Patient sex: F
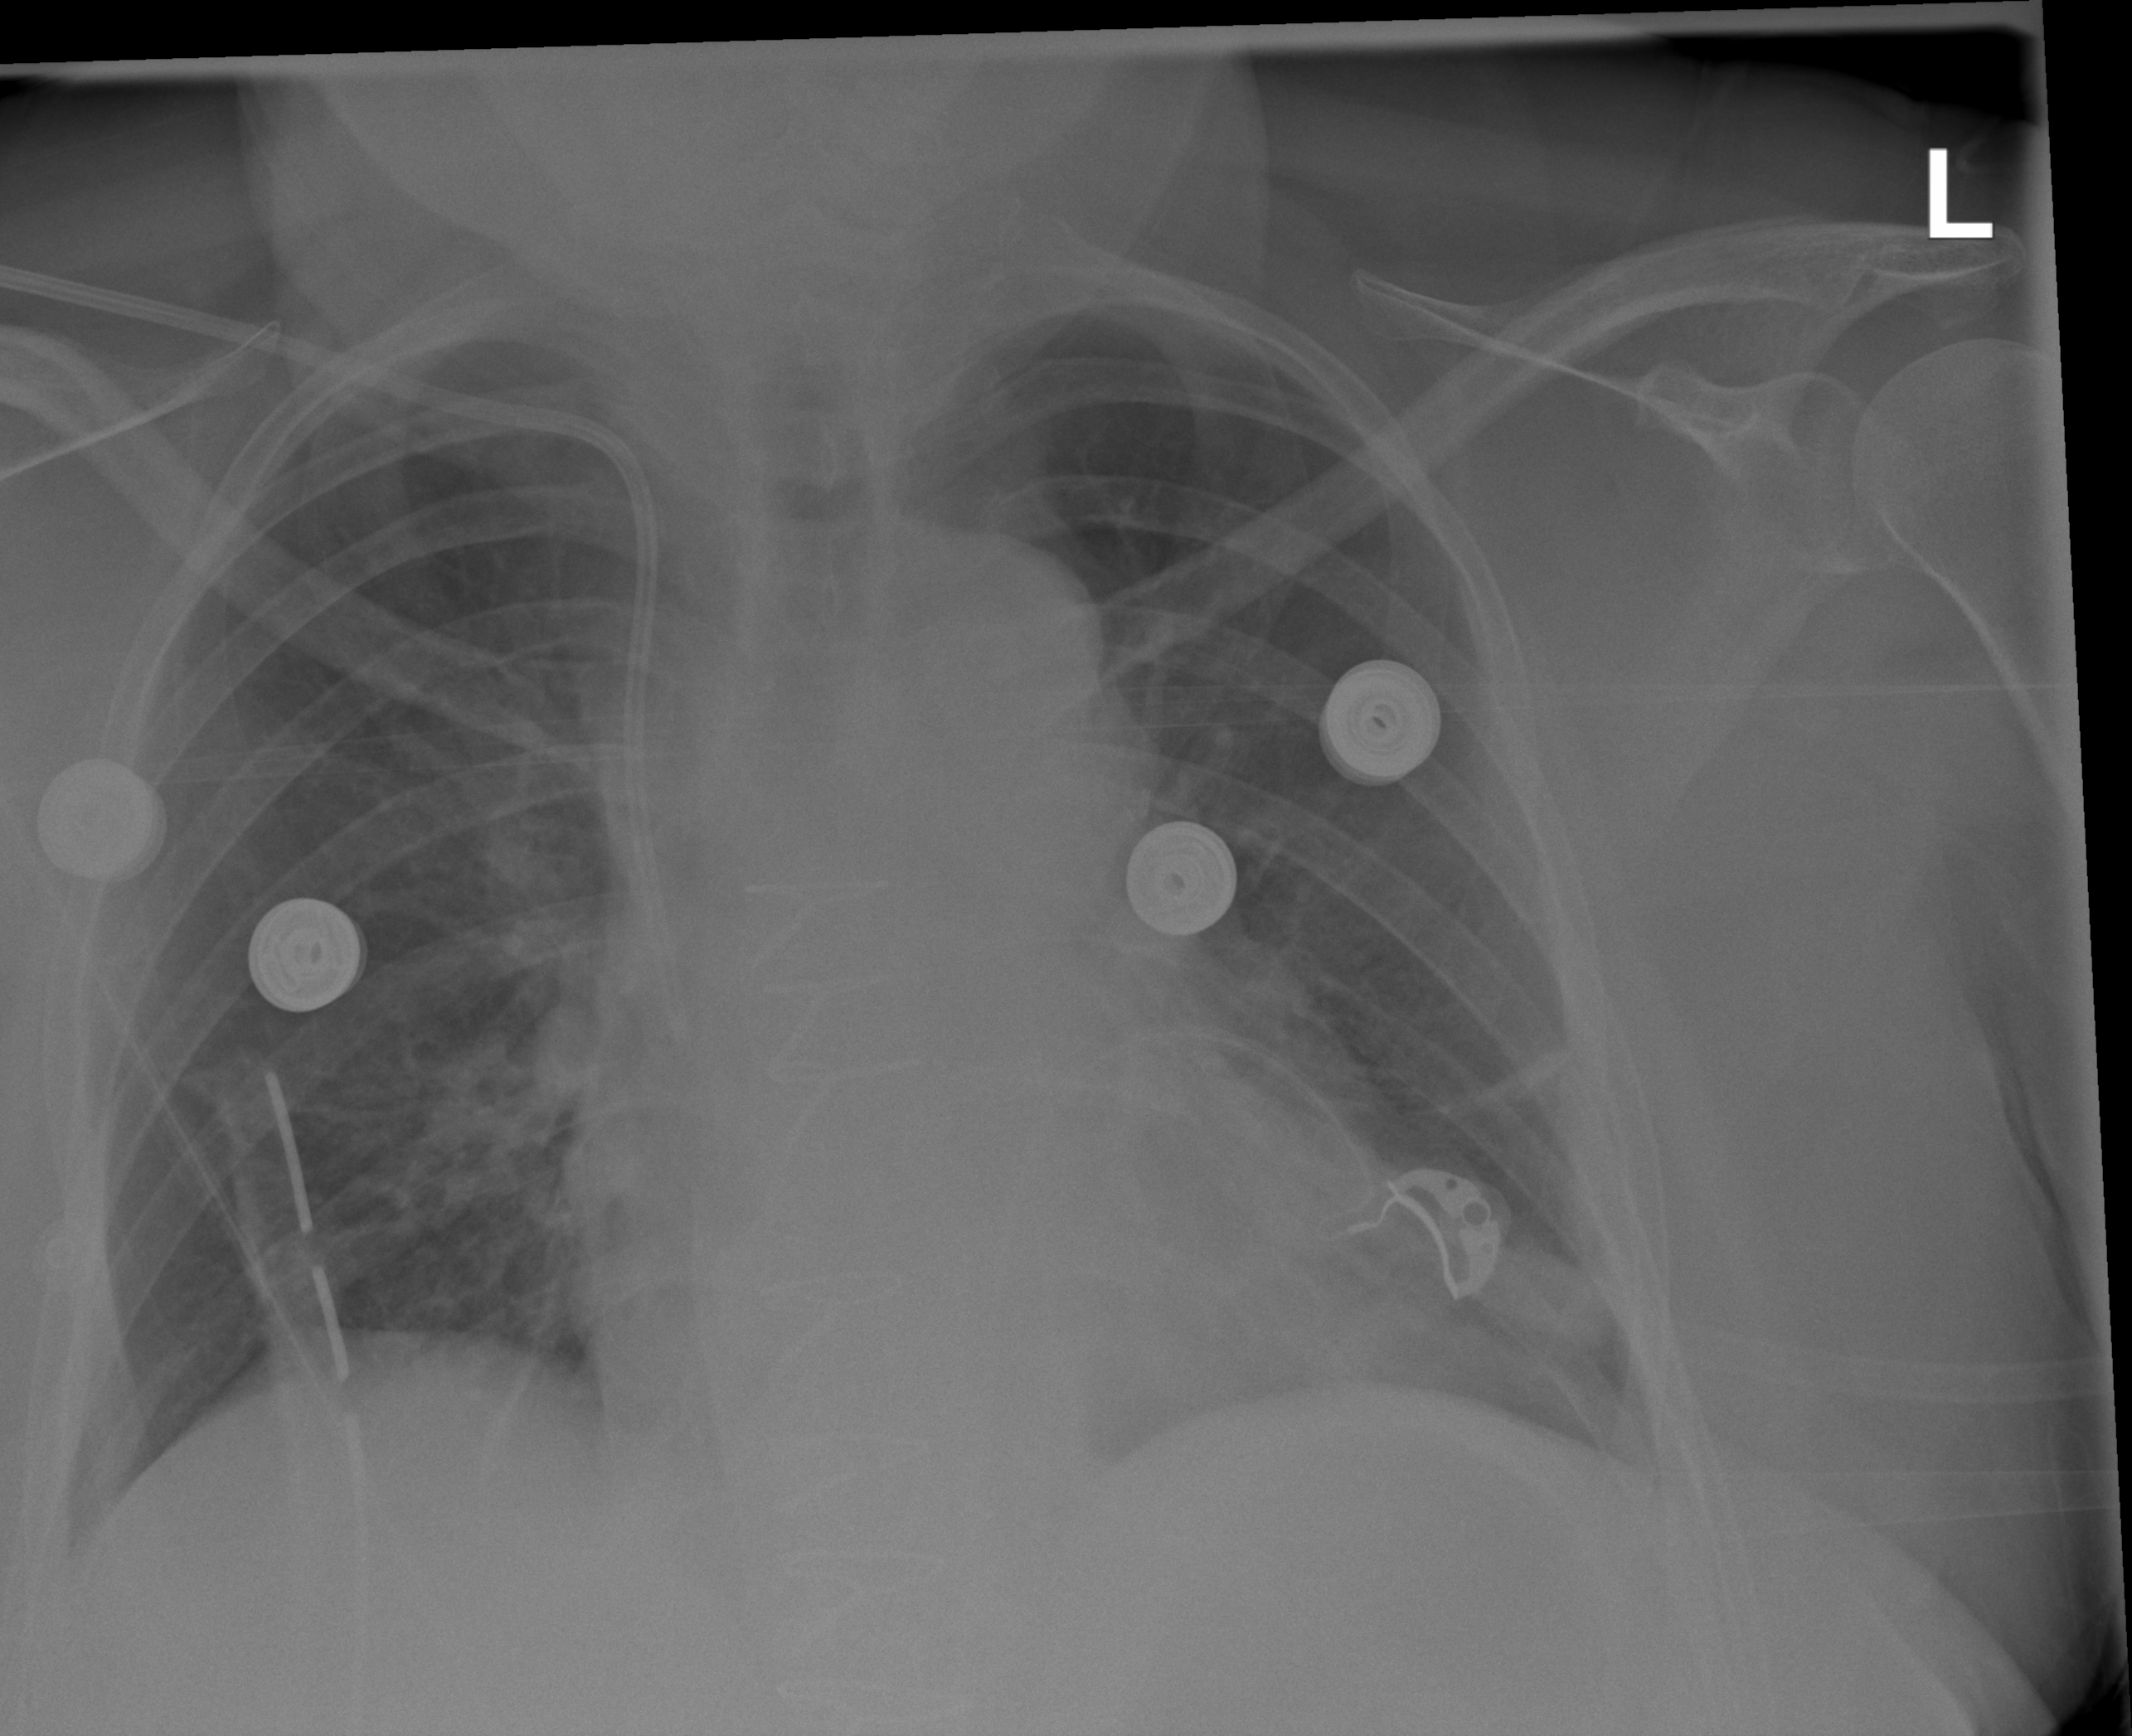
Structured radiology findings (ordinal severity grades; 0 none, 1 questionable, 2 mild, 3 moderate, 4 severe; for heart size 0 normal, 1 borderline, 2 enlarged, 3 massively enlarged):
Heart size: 1
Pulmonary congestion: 1
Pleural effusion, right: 2
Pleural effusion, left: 0
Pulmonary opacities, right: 0
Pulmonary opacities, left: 0
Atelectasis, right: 2
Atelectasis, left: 2